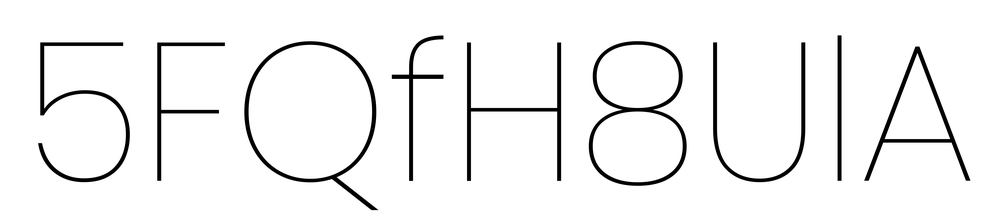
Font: Poppins-Thin